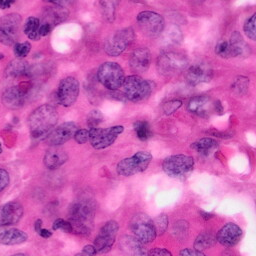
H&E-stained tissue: Pancreatic